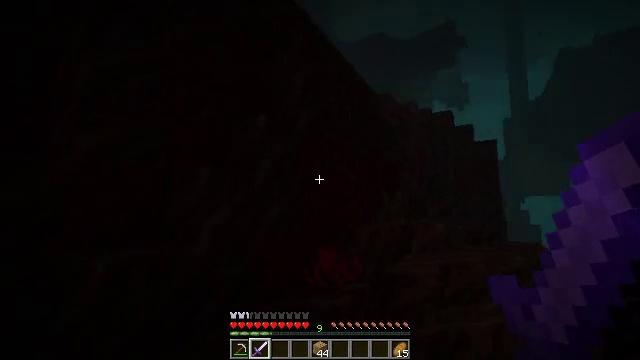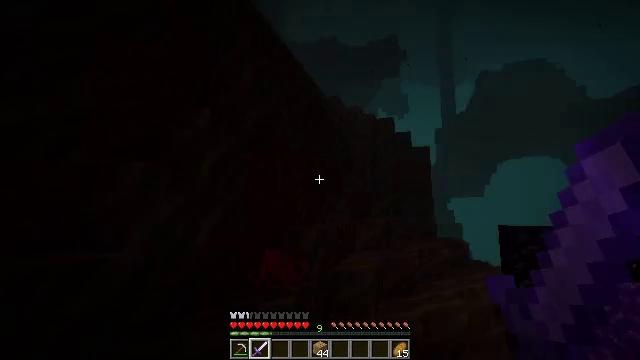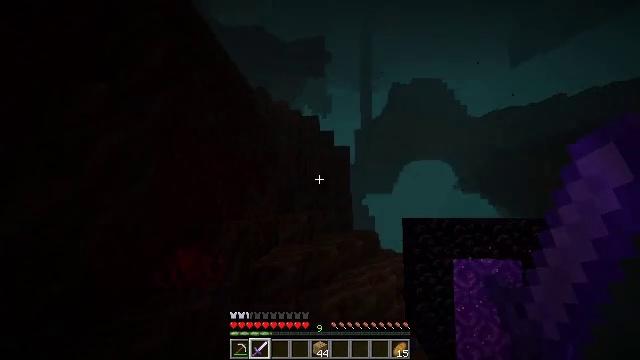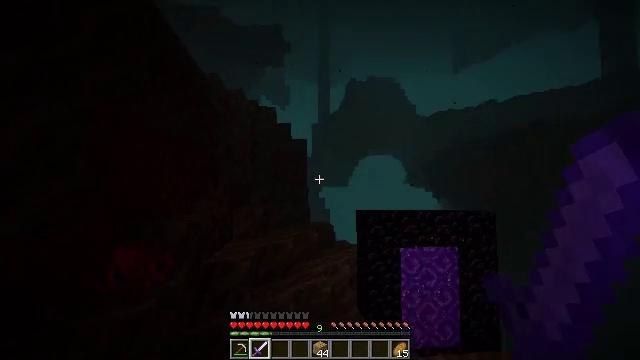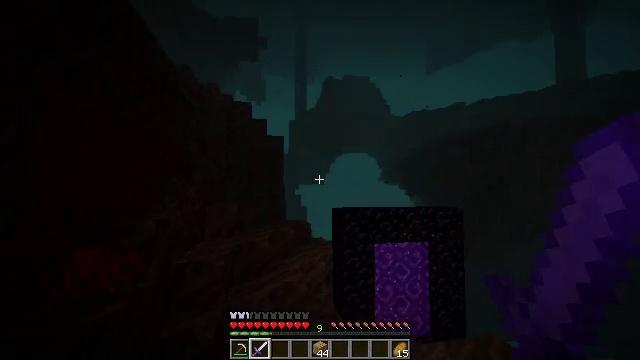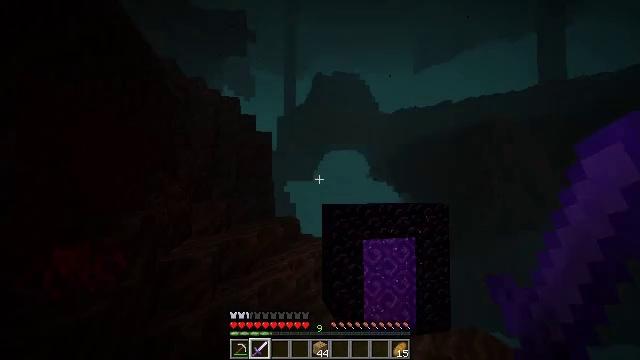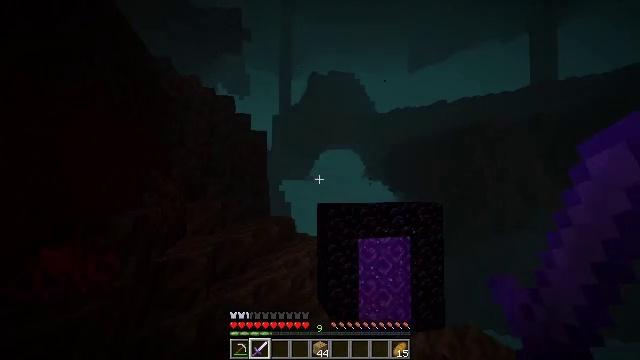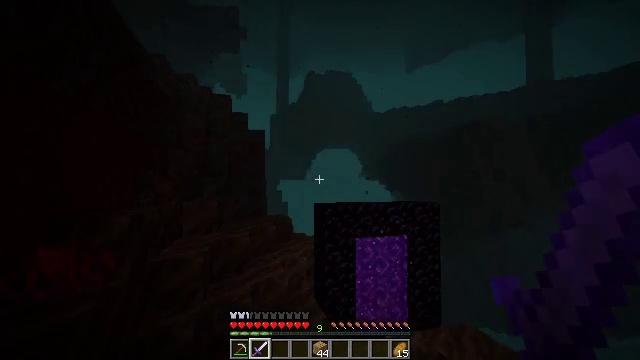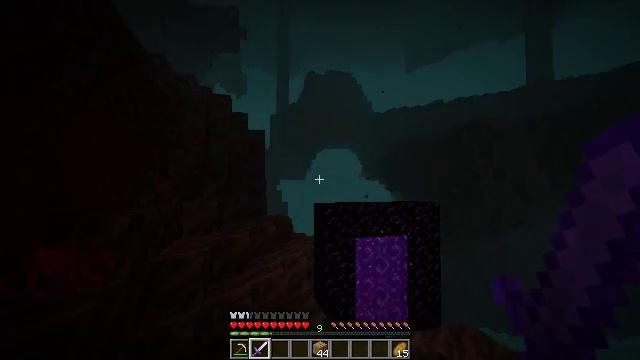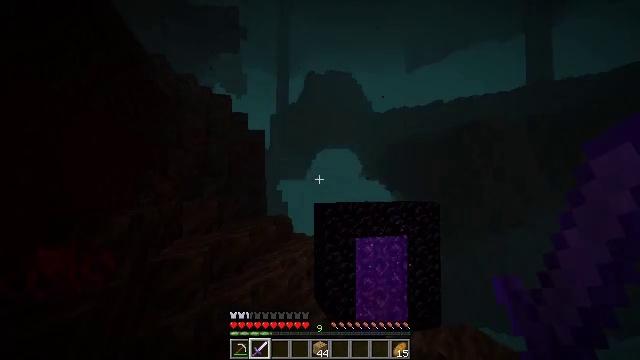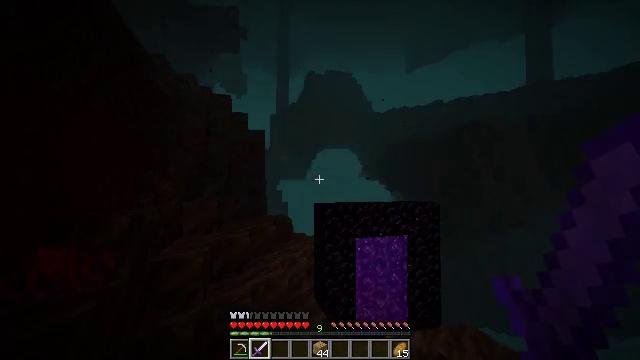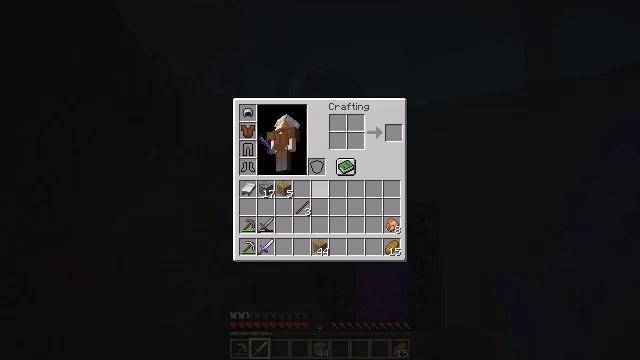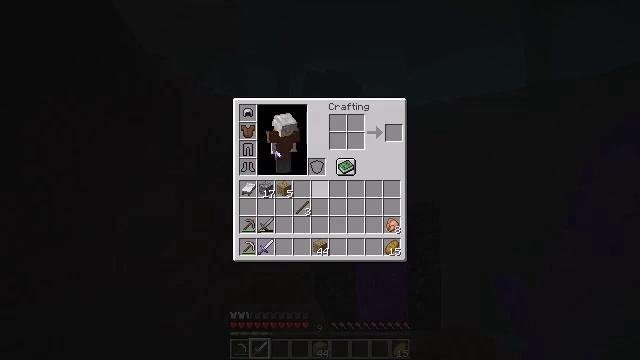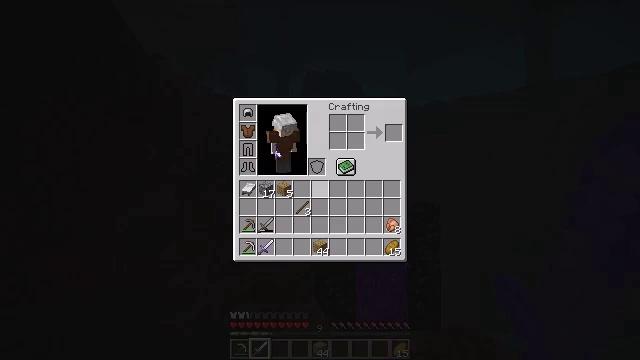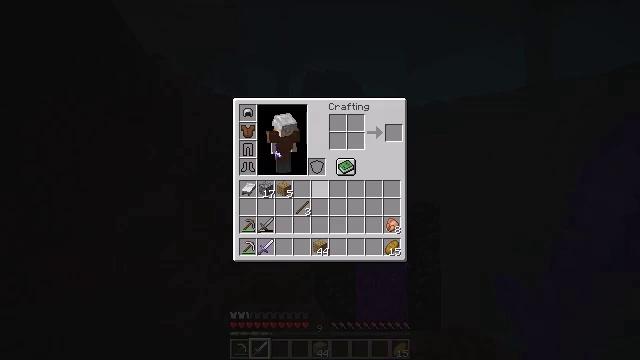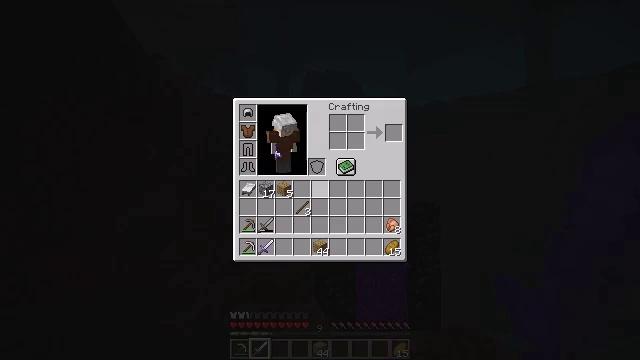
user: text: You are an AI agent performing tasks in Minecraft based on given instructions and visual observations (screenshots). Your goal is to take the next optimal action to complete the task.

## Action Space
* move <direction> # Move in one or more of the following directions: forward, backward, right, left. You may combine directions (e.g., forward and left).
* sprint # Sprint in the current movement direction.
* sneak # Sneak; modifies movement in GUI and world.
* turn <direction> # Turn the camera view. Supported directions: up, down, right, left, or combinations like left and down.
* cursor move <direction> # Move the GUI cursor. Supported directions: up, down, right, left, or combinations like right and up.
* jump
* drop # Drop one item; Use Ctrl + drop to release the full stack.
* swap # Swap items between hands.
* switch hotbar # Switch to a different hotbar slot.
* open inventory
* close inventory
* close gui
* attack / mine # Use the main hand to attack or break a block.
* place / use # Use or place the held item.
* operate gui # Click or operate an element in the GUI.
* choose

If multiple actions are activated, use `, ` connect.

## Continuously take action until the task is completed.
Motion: motion action
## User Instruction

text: Break soul soil to pick it up.
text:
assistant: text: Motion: turn right
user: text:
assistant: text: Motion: turn right and down
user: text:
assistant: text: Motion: turn right and down
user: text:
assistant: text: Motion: turn right
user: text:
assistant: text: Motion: turn right
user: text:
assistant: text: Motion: turn right
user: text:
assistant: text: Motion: no_op
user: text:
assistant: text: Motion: no_op
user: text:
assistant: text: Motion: no_op
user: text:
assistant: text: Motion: no_op
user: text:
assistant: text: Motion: close inventory
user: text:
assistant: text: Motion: close inventory
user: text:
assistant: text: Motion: close inventory
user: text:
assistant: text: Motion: open gui
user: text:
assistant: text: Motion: no_op
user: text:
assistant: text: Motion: no_op
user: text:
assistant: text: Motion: no_op
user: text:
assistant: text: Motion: no_op
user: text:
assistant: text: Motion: no_op
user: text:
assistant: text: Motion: no_op
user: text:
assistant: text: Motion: no_op
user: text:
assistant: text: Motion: no_op
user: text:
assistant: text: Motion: no_op
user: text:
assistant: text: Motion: no_op
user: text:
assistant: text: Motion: no_op
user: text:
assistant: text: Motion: no_op
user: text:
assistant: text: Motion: no_op
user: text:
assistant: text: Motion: no_op
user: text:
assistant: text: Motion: turn right, close gui
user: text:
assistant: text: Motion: turn right